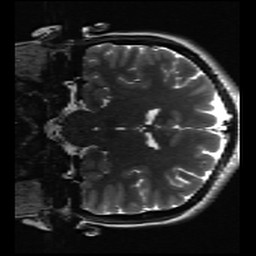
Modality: inplaneT2
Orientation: coronal